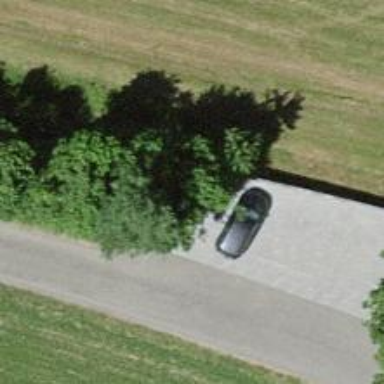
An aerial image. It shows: Parking area.